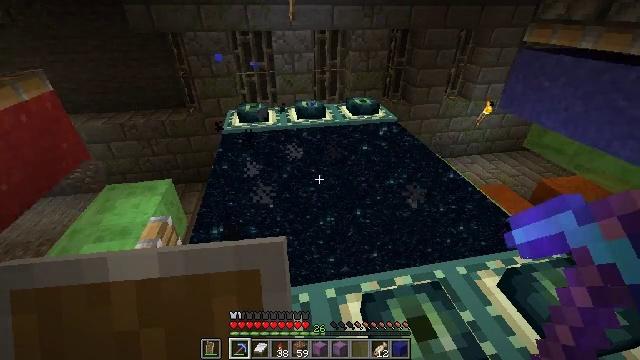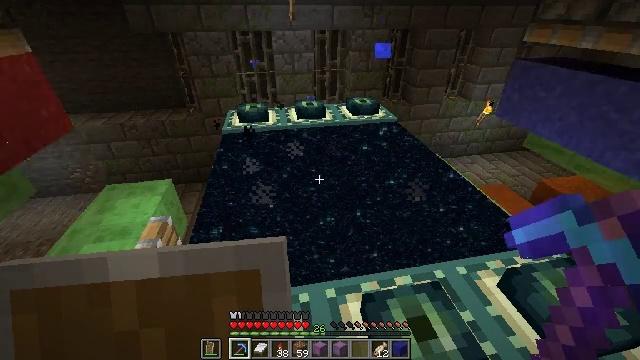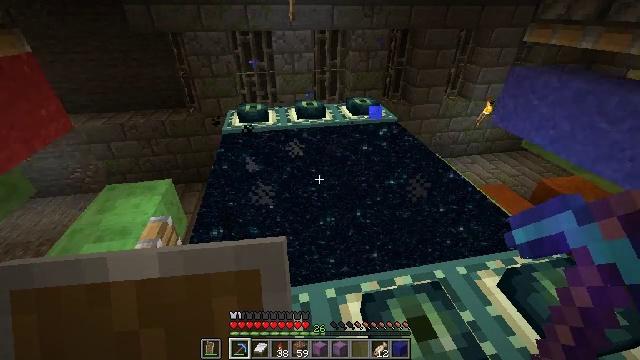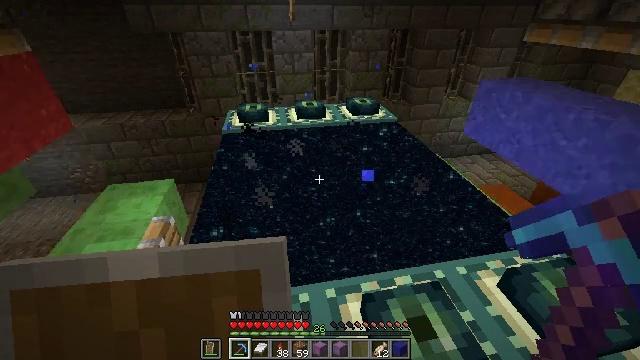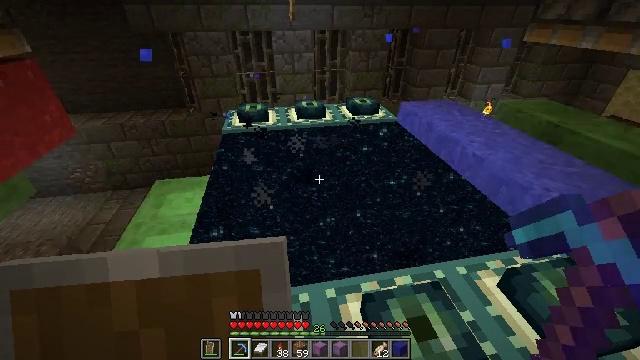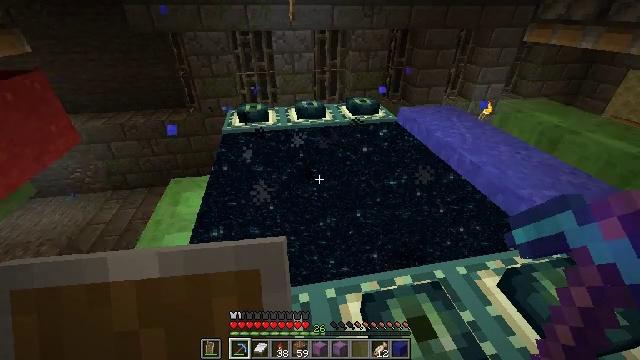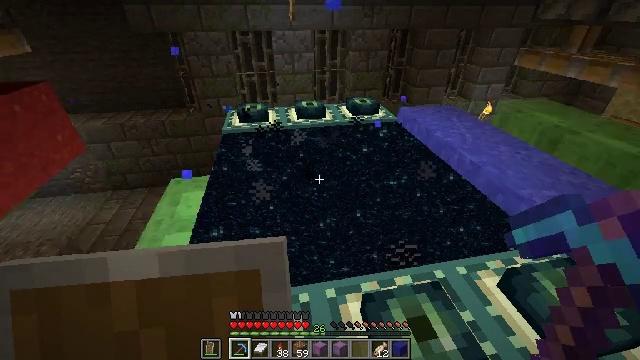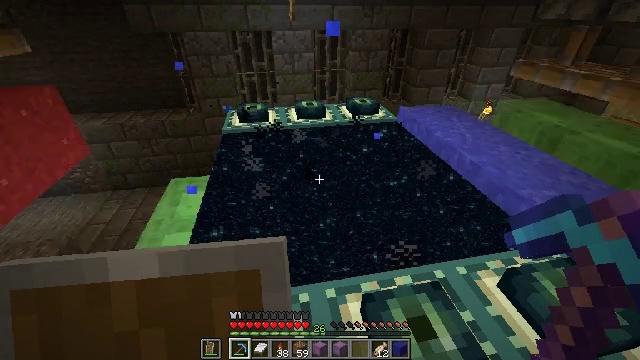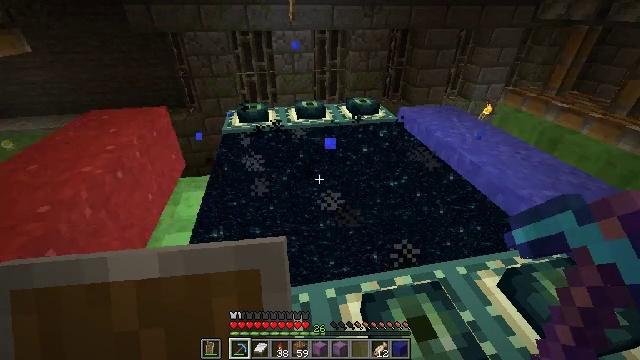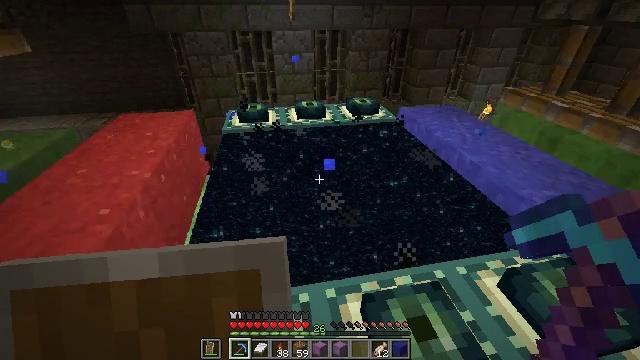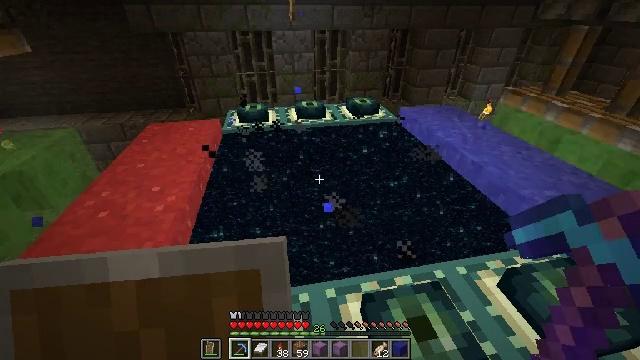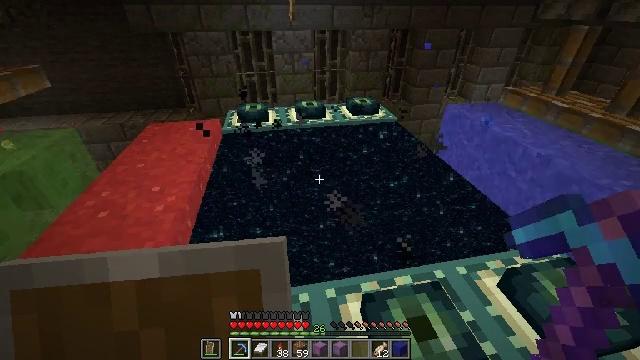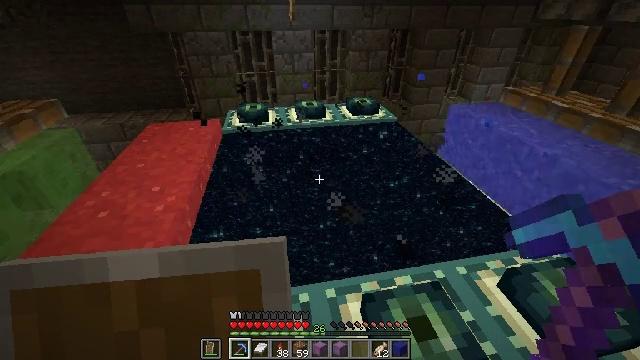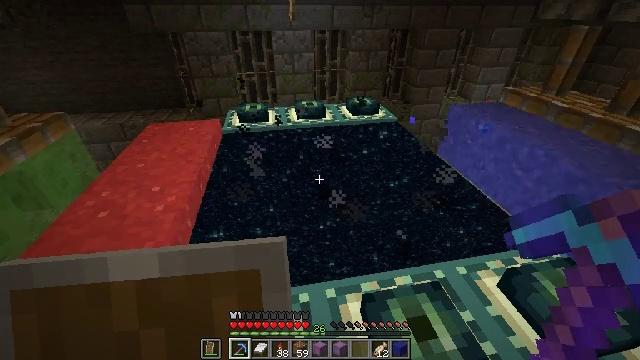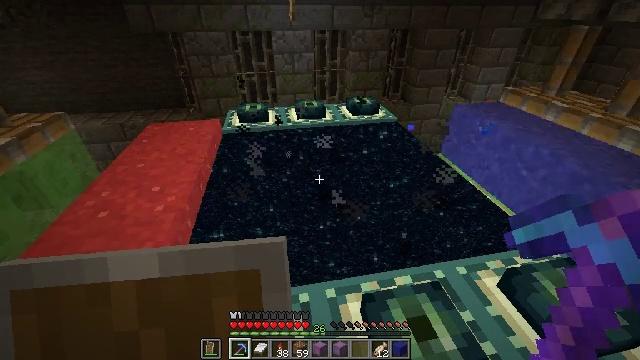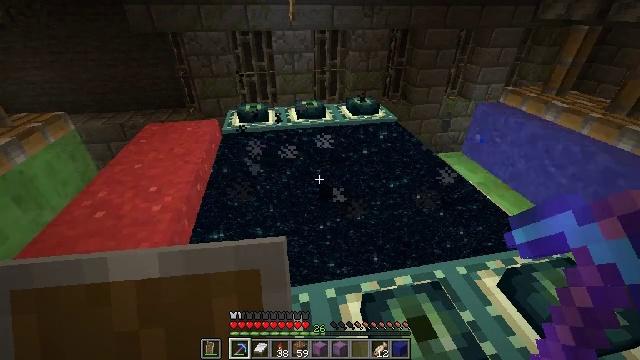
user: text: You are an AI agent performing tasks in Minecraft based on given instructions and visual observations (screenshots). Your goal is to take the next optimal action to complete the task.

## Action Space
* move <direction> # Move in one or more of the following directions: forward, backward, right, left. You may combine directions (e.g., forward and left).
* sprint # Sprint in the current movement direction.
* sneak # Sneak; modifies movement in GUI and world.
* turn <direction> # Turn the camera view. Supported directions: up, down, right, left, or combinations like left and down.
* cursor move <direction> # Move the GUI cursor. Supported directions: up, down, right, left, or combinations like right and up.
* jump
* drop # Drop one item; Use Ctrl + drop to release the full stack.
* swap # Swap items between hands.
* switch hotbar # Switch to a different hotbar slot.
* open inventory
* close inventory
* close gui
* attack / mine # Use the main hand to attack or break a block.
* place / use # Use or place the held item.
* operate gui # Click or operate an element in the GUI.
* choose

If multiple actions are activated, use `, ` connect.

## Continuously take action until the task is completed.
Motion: motion action
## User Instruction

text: Break the blue concrete powder.
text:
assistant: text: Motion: no_op
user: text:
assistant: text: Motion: no_op
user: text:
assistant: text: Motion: no_op
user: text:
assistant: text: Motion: no_op
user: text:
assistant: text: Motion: no_op
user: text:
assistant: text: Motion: no_op
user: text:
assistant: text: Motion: no_op
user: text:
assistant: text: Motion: no_op
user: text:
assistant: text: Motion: no_op
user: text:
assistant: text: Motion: no_op
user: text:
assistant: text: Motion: no_op
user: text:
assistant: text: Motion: no_op
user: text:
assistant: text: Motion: no_op
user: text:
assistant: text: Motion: no_op
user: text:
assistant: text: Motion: no_op
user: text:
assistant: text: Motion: no_op
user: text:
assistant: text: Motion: no_op
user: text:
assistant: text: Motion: no_op
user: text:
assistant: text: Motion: no_op
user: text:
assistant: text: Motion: no_op
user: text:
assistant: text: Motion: no_op
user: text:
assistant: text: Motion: no_op
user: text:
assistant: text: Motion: no_op
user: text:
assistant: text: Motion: no_op
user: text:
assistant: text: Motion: no_op
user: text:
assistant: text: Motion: no_op
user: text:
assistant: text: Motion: no_op
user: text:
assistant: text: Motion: no_op
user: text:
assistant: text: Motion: no_op
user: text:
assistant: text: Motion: no_op